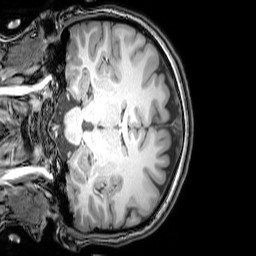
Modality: T1w
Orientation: coronal
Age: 22
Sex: female
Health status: healthy
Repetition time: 0.081 s
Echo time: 0.037 s